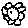
Label: flower